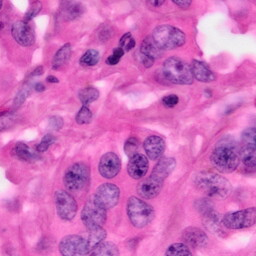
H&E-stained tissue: Pancreatic